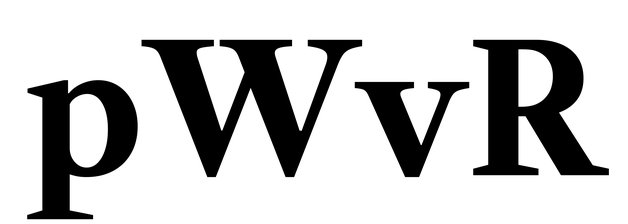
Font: LibreCaslonText_Bold